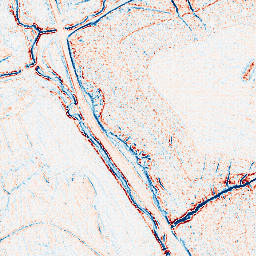
Category: edge_preserving
Decomposition family: bilateral
Decomposition parameters: d: 5
sigma_color: 50
sigma_space: 100
Upsampling method: sinc_blackman
Upsampling parameters: scale: 2
kernel_size: 4
Upsampling scale: 2